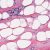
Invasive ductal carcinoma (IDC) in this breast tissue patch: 0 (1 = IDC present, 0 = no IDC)